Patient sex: M
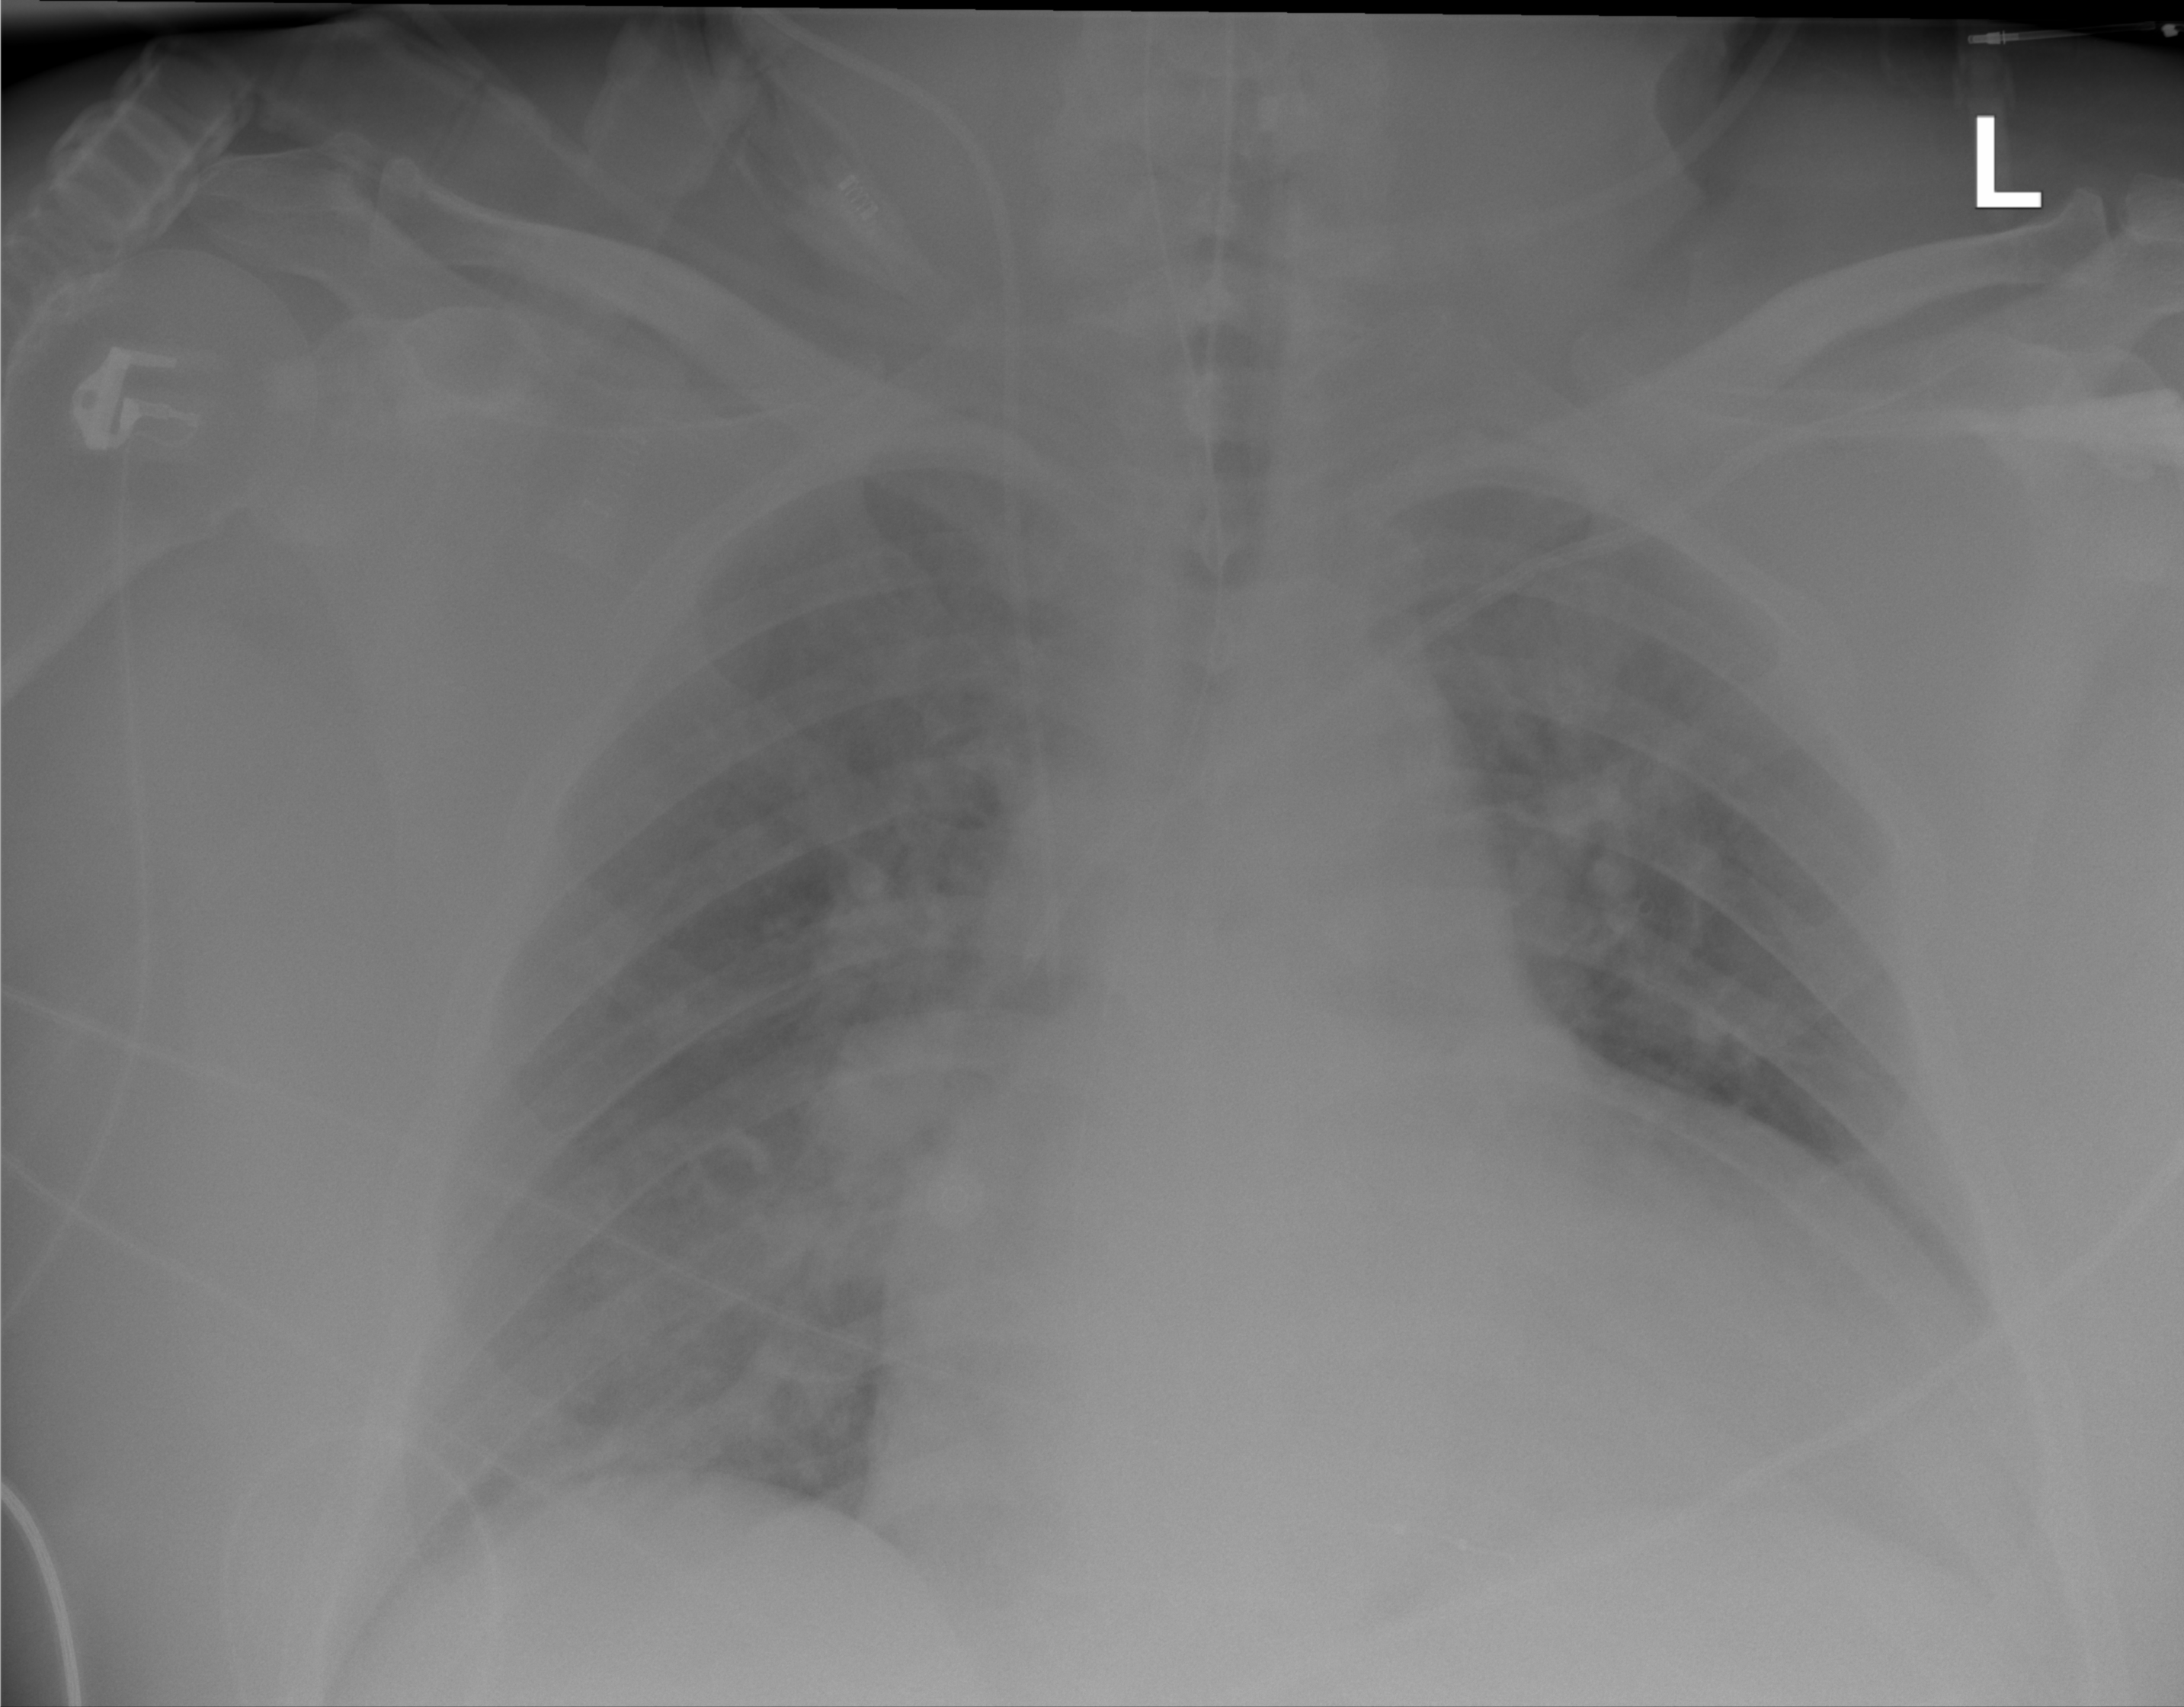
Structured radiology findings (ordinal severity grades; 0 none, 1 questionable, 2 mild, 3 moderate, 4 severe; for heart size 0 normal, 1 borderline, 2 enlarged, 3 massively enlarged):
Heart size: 2
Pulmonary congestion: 2
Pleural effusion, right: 0
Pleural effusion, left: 2
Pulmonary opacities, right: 2
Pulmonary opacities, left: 2
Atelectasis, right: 0
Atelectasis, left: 0